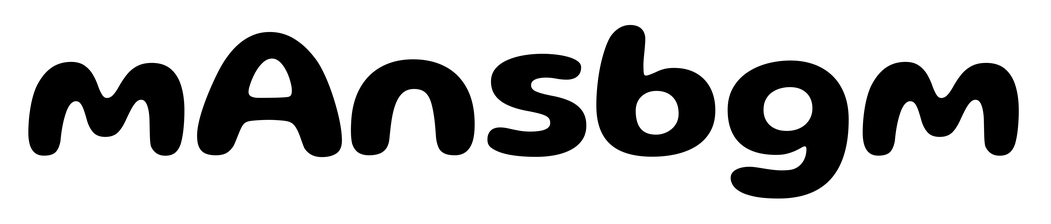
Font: Gluten_SemiBold